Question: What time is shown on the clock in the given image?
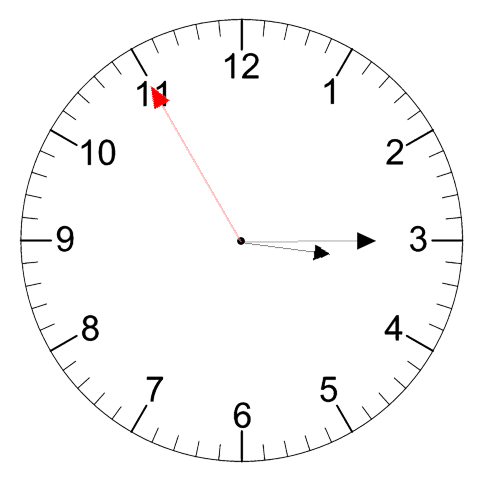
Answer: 03:14:55